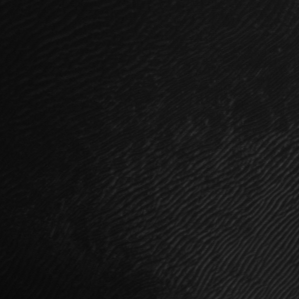
Label: frost